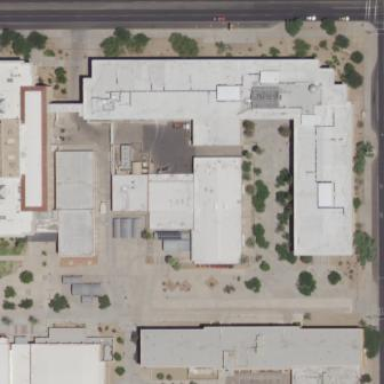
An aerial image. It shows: School building.